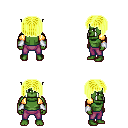
a pixel art fantasy rpg character, male body template, orc, green skin, gold arm armor, magenta pants, gold pageboy hairstyle, white cloth bracers, four views (front, back, left, right), 2x2 character sprite sheet, small pixel art, hard edges, no anti-aliasing